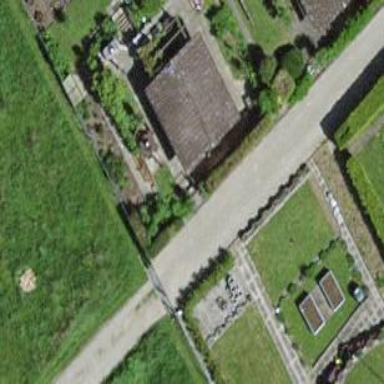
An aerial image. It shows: Allotment house.